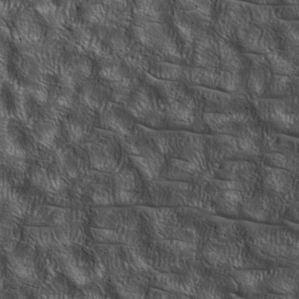
Label: non_frost